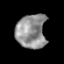
Tissue: prostate
Cell type: T cells
Senescence score: 0.3533
Nuclear area (px): 993
Mean DAPI intensity: 146.37